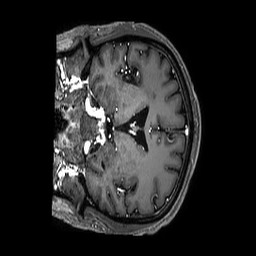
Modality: T1w
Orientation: coronal
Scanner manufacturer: philips
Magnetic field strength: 3 T
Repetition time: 0.006582 s
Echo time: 0.002957 s